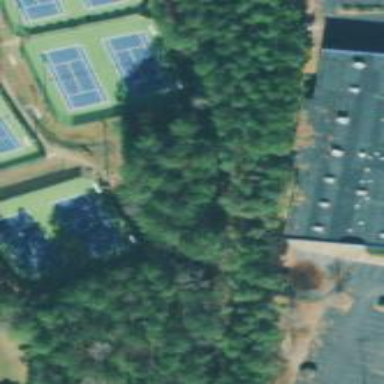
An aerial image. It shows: Tennis court on pitch designated for leisure land.